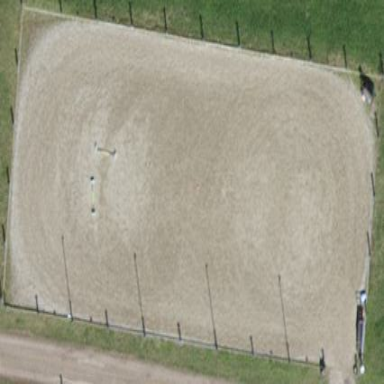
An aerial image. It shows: Equestrian pitch for leisure land use.